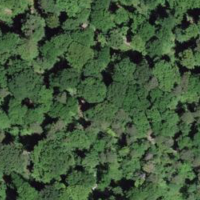
EUNIS habitat code: 41
Species observed at this site:
Orchis purpurea
Dioscorea communis